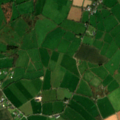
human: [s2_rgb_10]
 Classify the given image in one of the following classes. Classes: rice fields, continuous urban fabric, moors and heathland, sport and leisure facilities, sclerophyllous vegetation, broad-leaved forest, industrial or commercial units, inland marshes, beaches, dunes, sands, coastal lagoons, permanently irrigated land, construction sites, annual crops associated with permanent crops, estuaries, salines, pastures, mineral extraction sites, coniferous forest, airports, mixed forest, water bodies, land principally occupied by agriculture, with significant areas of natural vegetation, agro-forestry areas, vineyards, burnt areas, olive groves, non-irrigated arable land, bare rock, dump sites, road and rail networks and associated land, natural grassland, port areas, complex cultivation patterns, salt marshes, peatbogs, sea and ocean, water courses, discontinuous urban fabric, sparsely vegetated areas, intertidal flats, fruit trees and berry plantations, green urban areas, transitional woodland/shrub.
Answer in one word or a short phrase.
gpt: non-irrigated arable land, pastures, complex cultivation patterns